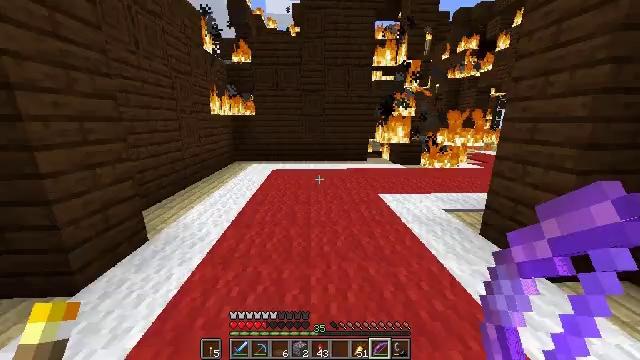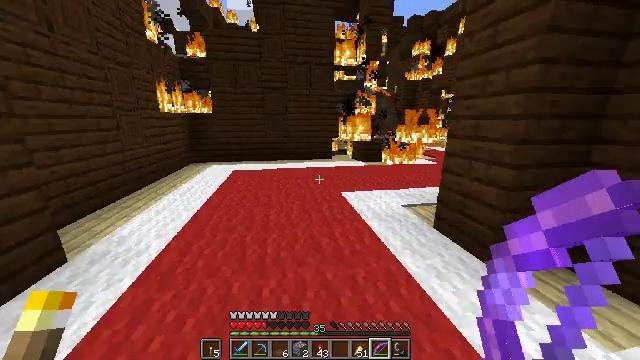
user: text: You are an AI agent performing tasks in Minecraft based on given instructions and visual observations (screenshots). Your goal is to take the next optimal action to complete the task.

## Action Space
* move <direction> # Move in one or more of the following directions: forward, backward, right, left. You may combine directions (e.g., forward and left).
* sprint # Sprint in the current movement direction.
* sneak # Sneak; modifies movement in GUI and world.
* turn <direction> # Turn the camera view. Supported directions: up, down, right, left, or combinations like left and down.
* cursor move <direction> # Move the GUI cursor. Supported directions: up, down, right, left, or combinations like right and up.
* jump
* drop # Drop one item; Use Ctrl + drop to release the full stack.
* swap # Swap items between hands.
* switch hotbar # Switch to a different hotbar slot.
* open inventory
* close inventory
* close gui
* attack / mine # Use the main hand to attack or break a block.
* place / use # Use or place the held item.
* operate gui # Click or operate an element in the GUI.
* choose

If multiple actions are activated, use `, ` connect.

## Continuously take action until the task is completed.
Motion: motion action
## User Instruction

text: Combat the vindicator.
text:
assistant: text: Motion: move forward and move right, sprint, turn right
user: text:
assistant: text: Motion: sprint